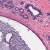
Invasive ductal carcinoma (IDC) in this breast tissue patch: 0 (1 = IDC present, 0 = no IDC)